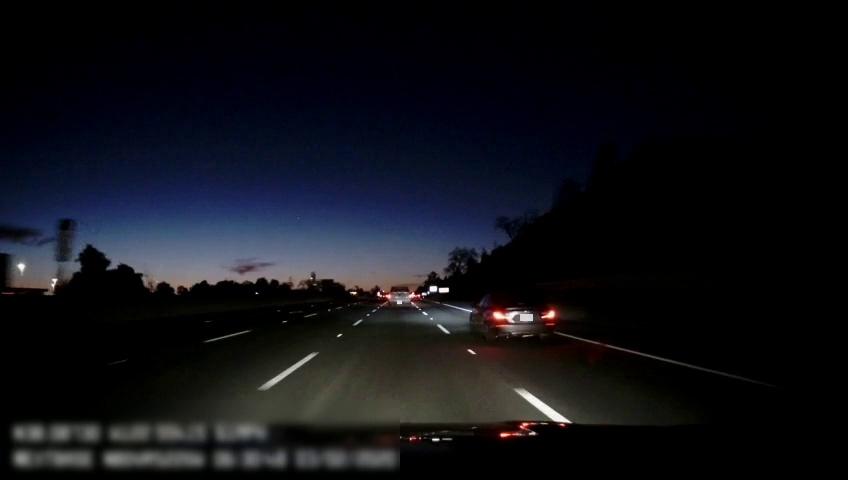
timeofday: Night
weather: Other
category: Drivable Space
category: Vehicles | Truck
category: Vehicles | Car
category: Lanes | Alternate Lane
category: Lanes | Alternate Lane
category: Lanes | Alternate Lane
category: Lanes | Alternate Lane
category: Traffic | Signs